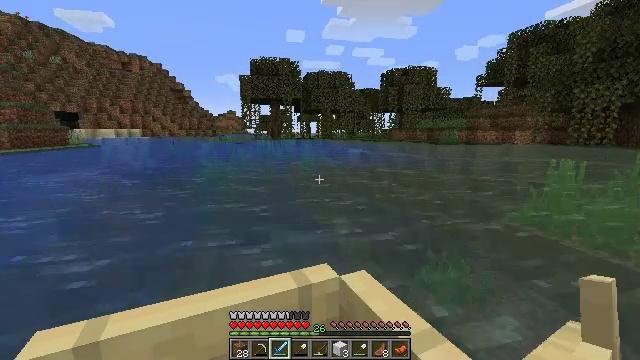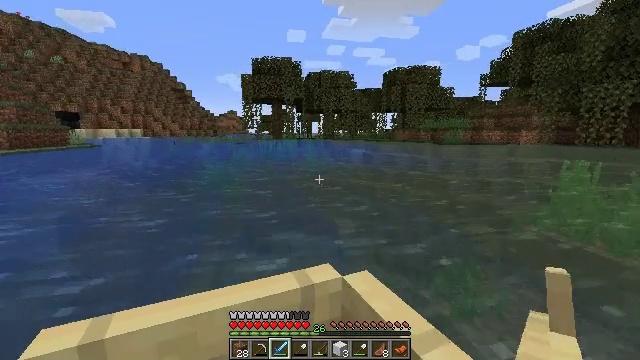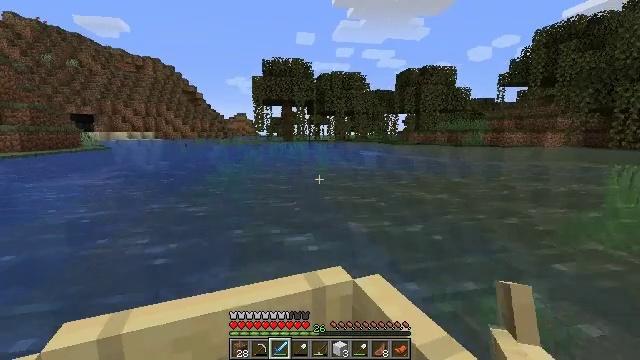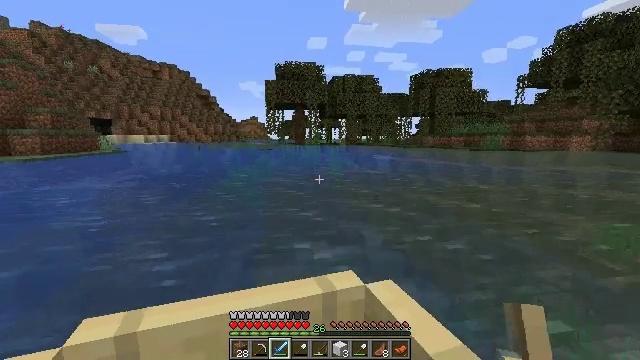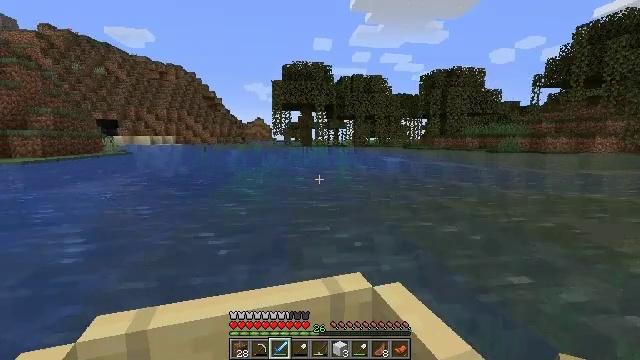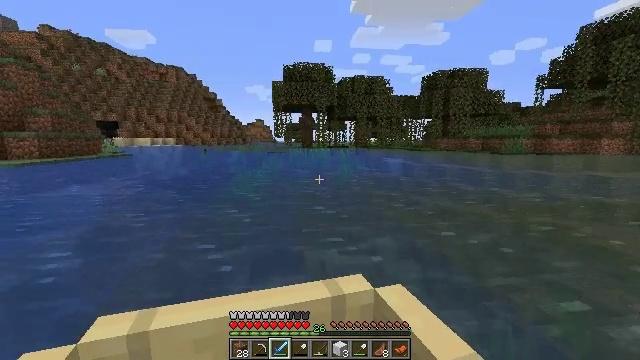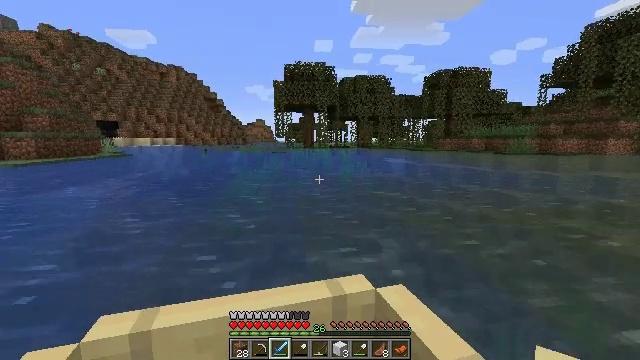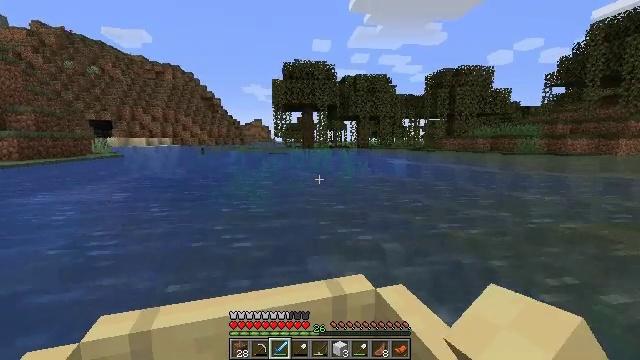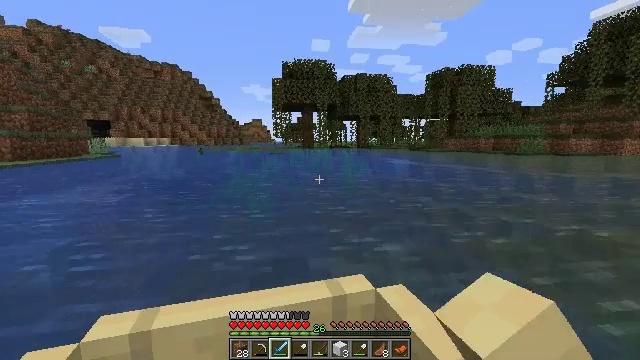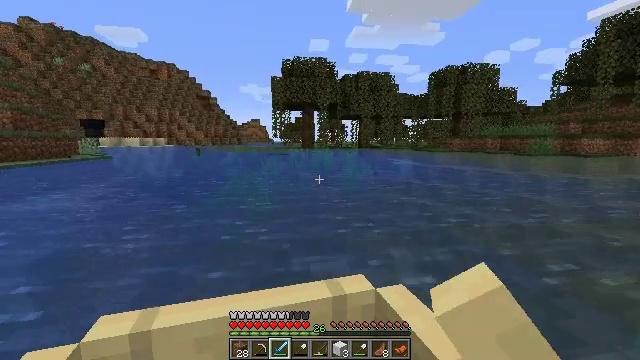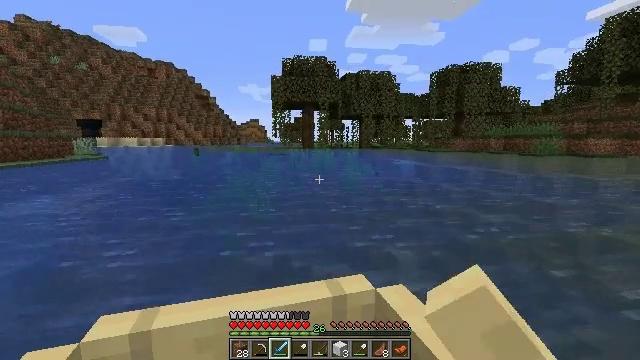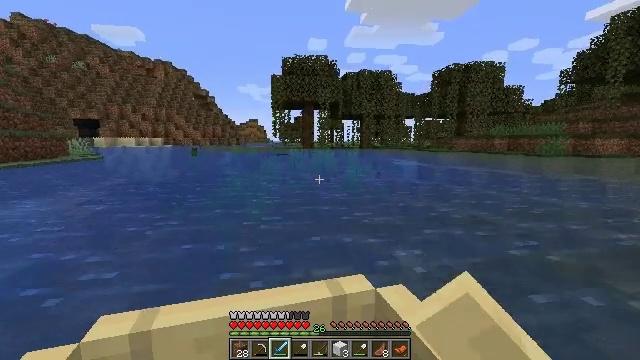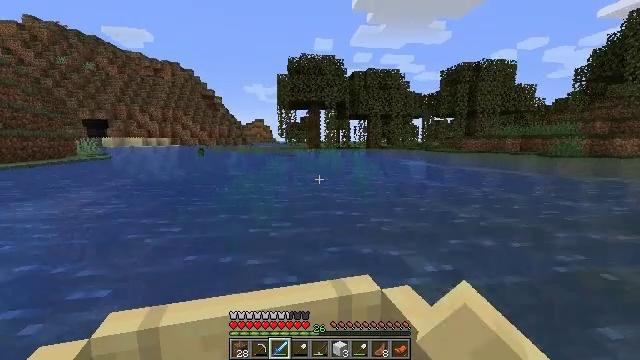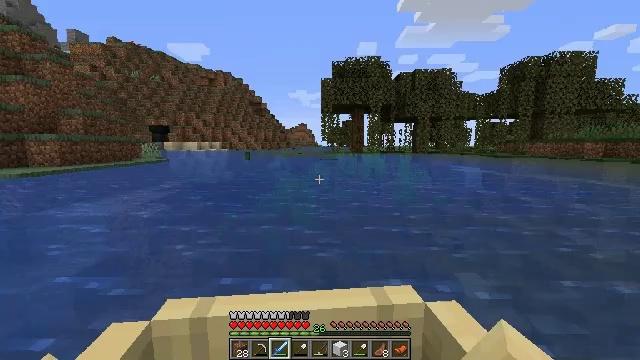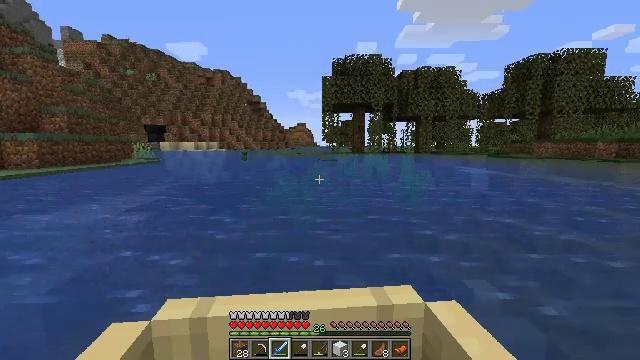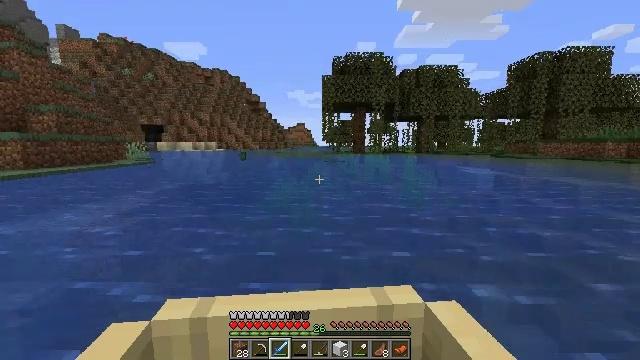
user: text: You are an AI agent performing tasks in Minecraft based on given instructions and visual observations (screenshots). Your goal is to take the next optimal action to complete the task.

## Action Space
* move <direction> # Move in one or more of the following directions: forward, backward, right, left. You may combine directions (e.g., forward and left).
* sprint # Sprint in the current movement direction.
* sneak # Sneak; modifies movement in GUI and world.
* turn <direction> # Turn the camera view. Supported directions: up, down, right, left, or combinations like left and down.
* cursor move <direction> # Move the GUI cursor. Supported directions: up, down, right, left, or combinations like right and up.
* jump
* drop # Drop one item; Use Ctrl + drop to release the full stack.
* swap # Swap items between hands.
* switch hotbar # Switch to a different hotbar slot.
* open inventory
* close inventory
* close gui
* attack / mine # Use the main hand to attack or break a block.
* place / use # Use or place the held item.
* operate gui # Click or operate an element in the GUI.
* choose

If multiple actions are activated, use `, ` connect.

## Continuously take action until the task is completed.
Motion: motion action
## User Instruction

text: Drop a lily pad.
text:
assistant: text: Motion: move forward
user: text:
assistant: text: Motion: move forward, turn left
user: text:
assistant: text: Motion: move forward, turn left
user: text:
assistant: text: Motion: move forward, turn left
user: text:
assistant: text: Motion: move forward
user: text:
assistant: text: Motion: move forward
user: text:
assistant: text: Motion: move forward
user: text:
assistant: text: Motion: move forward
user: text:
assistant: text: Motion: move forward
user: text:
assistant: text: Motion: move forward
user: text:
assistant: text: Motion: move forward
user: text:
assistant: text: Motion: move forward, turn left
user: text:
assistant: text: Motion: move forward, turn left
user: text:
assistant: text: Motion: move forward
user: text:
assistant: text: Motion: move forward
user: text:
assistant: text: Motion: move forward
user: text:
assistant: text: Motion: move forward
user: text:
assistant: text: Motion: move forward
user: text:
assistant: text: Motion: move forward
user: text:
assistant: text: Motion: move forward
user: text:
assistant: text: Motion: move forward
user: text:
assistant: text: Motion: move forward
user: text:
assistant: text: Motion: move forward
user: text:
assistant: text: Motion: move forward, turn left
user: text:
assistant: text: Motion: move forward, turn left
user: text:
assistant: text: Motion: move forward
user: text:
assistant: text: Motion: move forward
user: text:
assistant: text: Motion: move forward
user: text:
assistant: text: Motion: move forward
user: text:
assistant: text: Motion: move forward